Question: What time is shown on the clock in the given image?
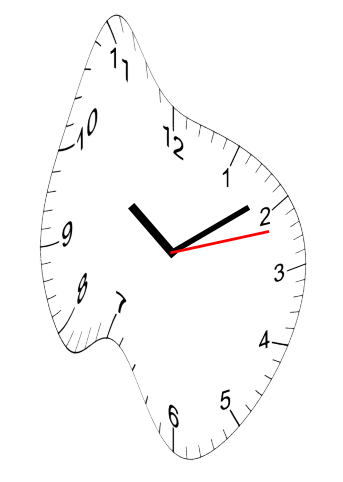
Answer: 10:09:12